二年级 · 算术
一根电线, 用去 18 厘米, 还剩 20 厘米。这根电线原来长多少厘米?

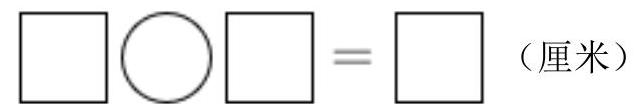
答案: 38 厘米